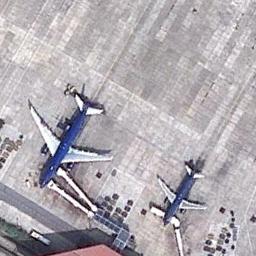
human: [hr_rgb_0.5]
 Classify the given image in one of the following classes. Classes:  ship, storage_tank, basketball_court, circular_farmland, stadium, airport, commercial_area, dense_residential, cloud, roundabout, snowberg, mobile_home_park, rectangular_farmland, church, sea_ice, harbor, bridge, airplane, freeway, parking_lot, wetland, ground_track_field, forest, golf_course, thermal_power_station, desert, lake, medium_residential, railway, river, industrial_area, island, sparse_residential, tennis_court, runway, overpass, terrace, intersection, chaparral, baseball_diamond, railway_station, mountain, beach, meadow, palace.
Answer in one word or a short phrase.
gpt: airplane